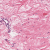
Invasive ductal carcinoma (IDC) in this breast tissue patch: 0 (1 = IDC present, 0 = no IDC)